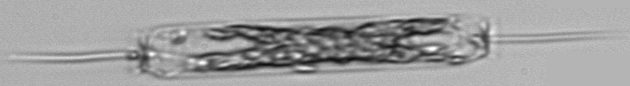
Label: Ditylum_brightwellii